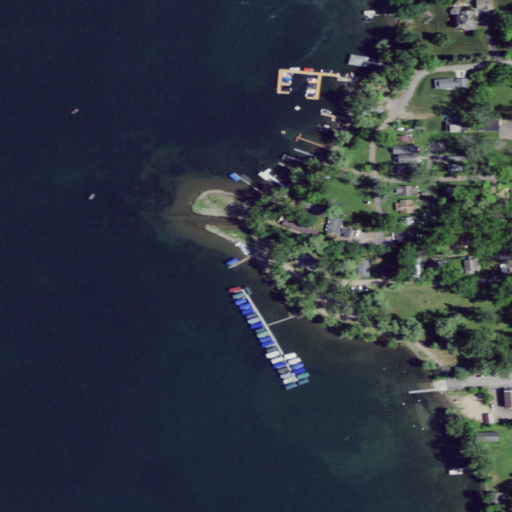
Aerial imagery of cape in New York named Willow Grove Point containing open water, open development, low intensity development, medium intensity development, mixed forest, pasture, woody wetlands, shrub, and barren land